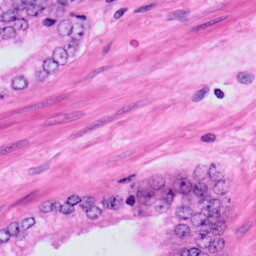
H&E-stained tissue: Prostate